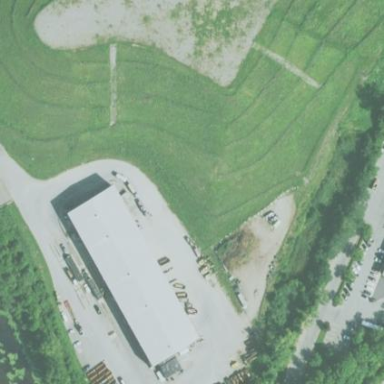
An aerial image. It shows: Building that serves as recycling center.